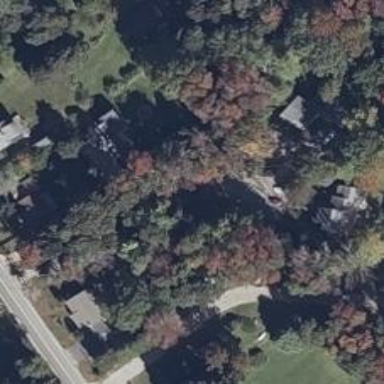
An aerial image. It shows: Driveway.